Question: I am currently writing a program for school to test the efficiency of different sorting algorithms. When trying to create arrays of random numbers, the Random object always gives an error.
'arrays' is type 'ArrayList<ArrayList<Integer>>' and is a set of the arrays I test
'numTrials' is type 'int' and is the number of trials per size of array (I am testing different array sizes at different powers of 10)
This is my code to fill the arrays right now:
'''
Random randGen = new Random();
for(int i = 0; i < arrays.size(); i++)
{
for(int j = 0; j < Math.pow(10.0, i / numTrials); j++)
{
arrays.get(i).set(j, randGen.nextInt(i));
}
}
'''
I tried seeding as well by calling 'randGen.setSeed(System.currentTimeMillis())' but the error still showed up every time.
Here is a screengrab of the error:

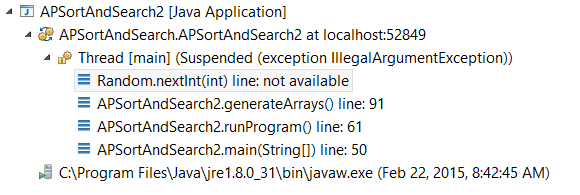
Answer: 'nextInt()' has following check
'''
if (bound <= 0)
throw new IllegalArgumentException(BadBound);
'''
As your first param passed to the 'nextInt()' is zero, you are getting
'''
java.lang.IllegalArgumentException: bound must be positive
'''